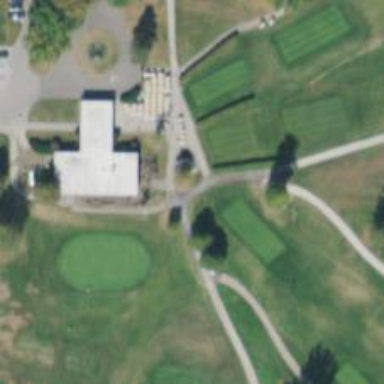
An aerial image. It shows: Golf cartpath that is also road path.